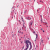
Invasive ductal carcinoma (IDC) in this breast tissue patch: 0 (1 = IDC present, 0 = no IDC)